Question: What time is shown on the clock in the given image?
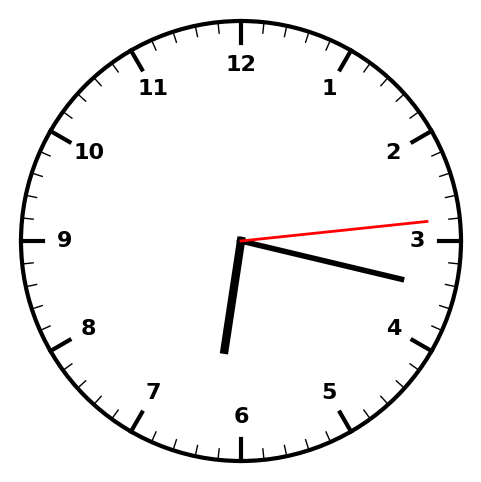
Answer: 06:17:14